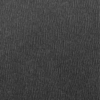
Label: dusty